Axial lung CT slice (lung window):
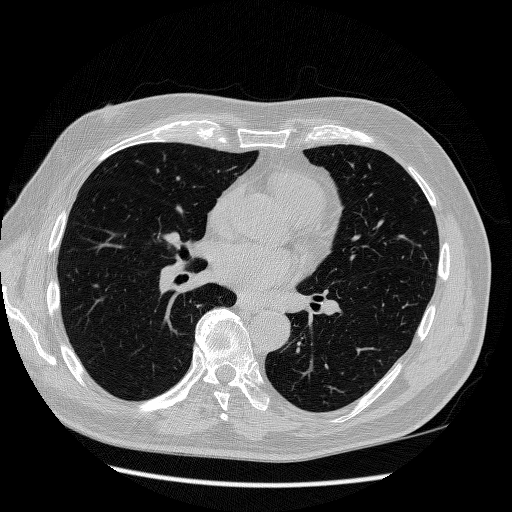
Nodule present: no